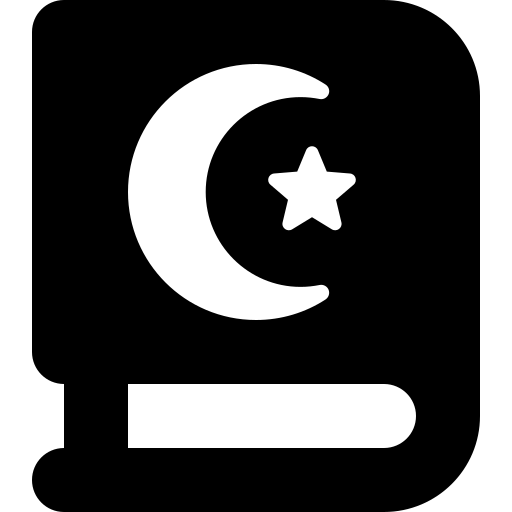
Tags: icon, FontAwesome, fa-icon, solid, book, quran